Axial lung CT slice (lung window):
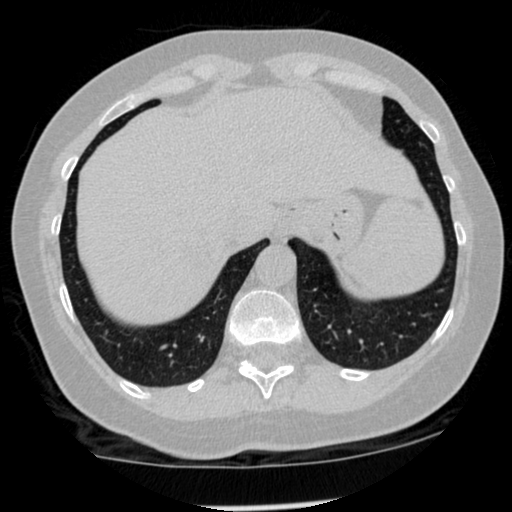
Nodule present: no